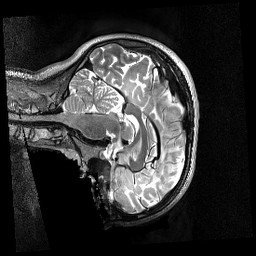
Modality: T2w
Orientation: sagittal
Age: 21
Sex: female
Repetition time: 3.2 s
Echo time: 0.563 s